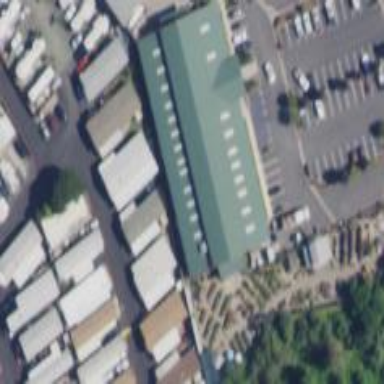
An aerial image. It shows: Commercial building.